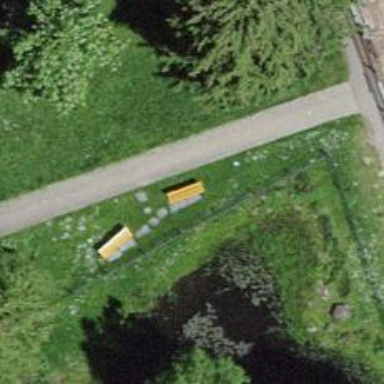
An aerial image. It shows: Bench.